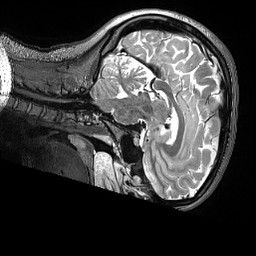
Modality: T2w
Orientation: sagittal
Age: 22
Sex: female
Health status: ill
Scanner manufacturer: siemens
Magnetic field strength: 3 T
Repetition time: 3.2 s
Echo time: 0.563 s